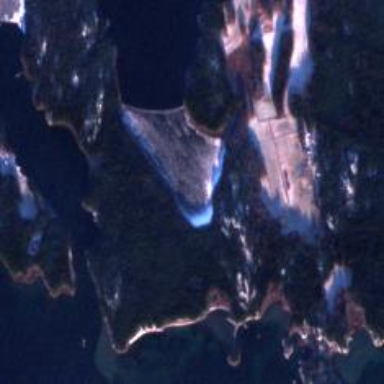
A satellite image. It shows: Beautiful bay with natural surroundings.